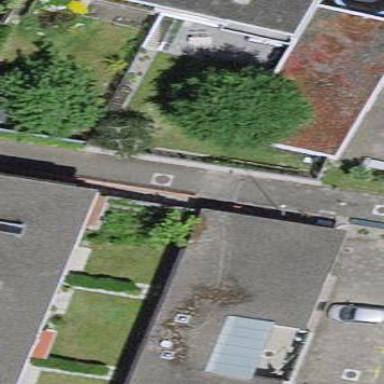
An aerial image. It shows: Garage.